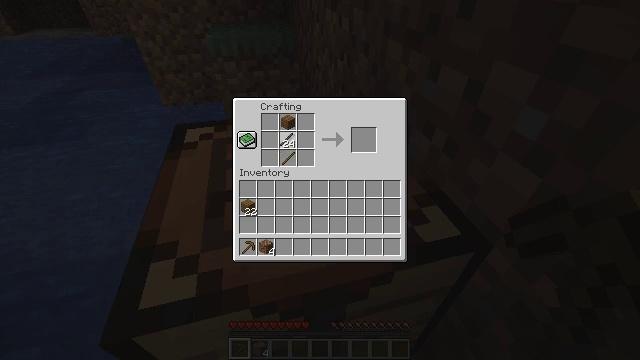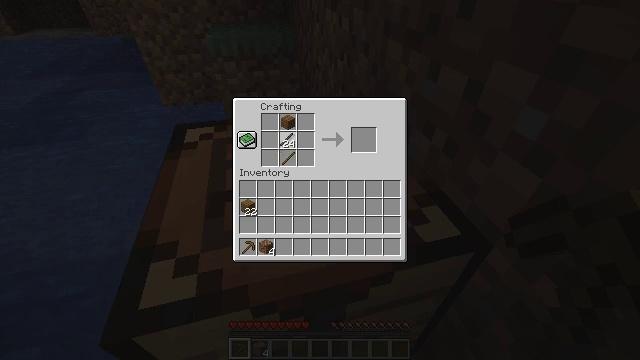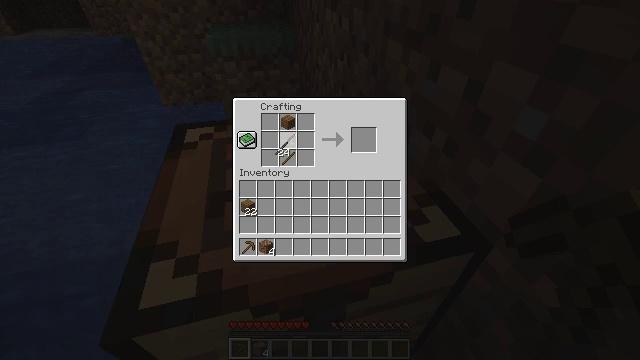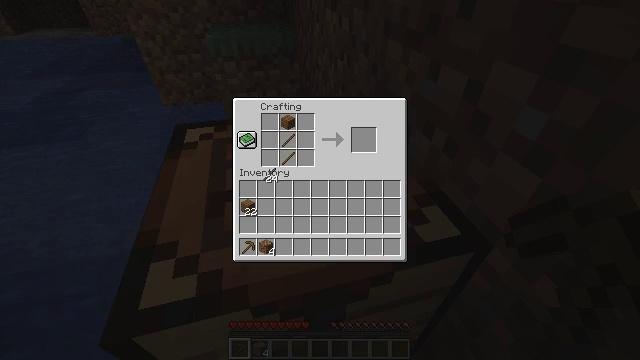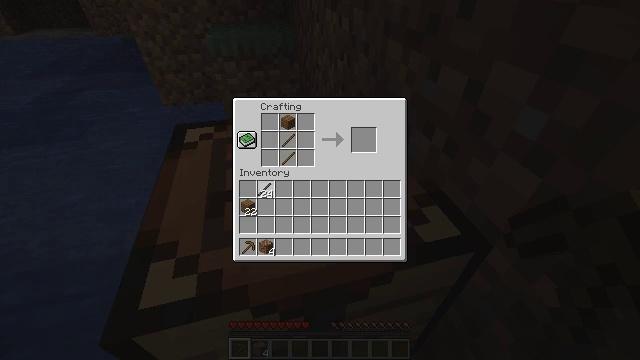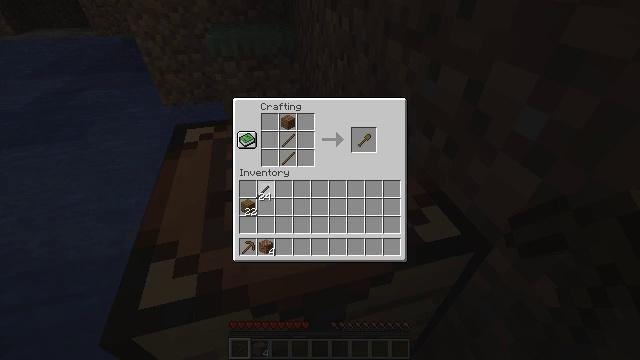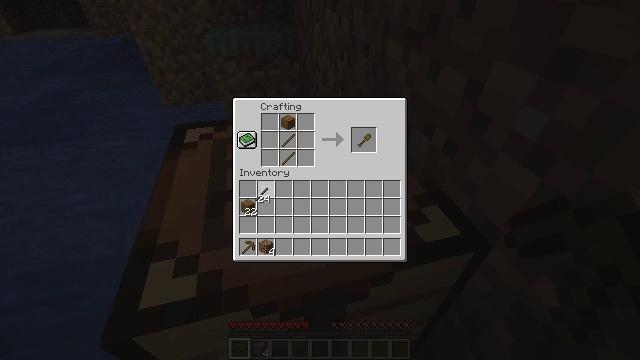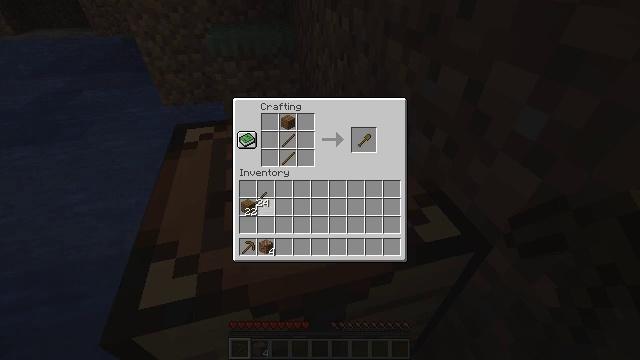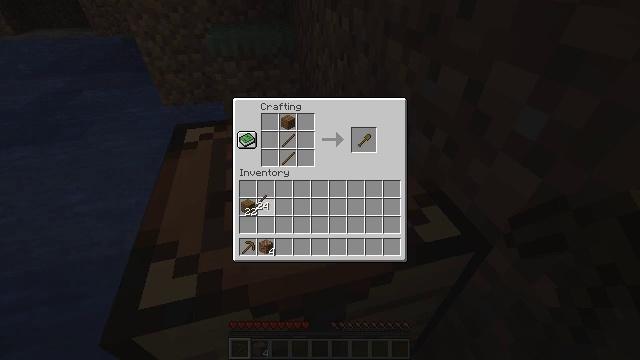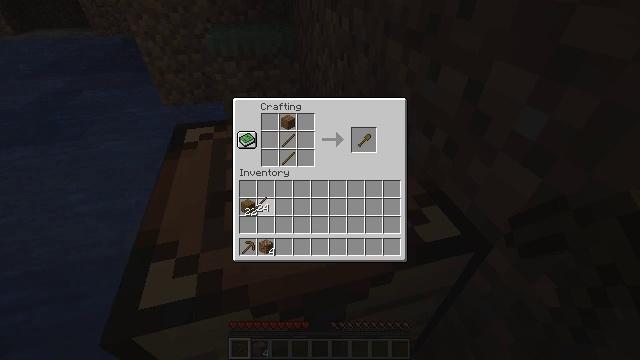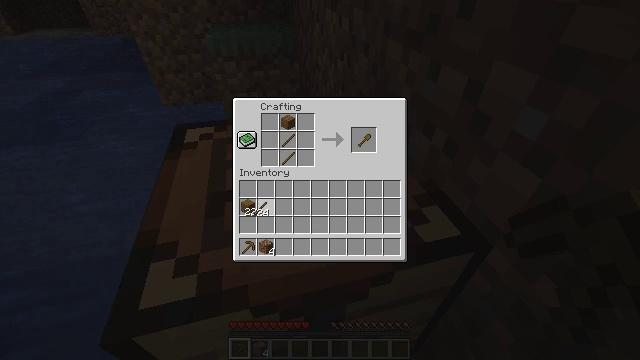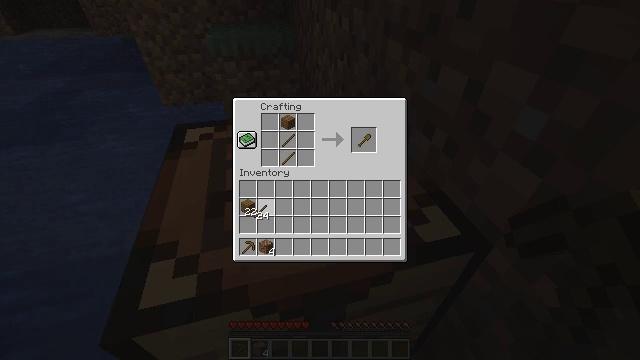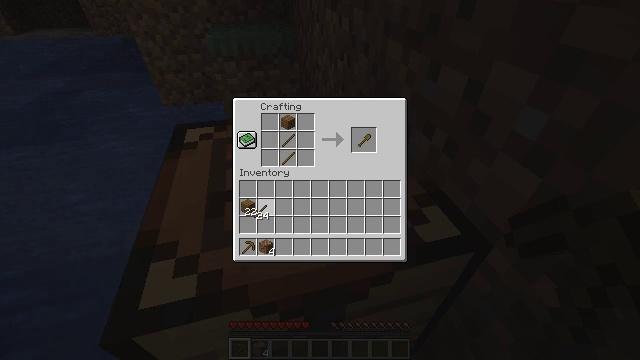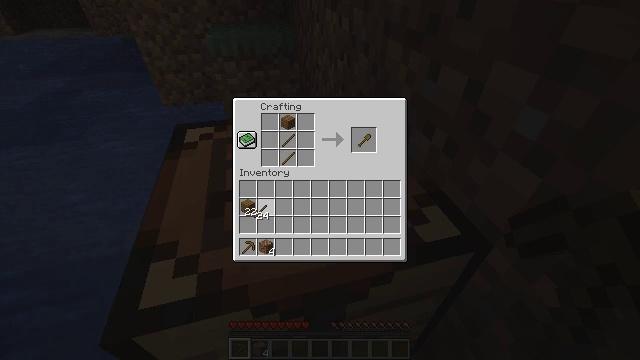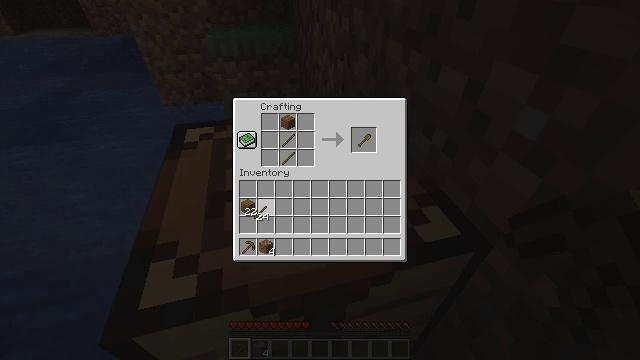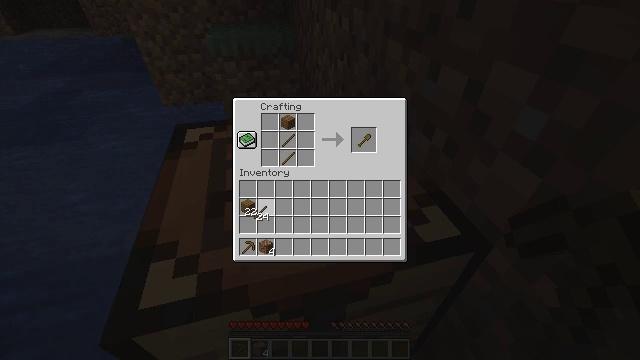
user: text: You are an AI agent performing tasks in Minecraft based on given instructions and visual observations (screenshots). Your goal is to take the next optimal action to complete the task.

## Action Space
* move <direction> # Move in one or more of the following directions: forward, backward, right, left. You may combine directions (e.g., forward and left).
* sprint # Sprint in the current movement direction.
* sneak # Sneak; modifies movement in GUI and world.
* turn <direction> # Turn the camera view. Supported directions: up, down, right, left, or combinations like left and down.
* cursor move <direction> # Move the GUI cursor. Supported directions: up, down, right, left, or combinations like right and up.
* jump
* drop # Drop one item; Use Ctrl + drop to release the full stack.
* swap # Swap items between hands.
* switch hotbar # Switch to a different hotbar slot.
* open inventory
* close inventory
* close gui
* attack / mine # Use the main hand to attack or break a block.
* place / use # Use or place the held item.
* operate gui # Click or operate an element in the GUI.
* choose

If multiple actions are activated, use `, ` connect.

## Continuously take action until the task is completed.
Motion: motion action
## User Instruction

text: Create a wooden shovel with planks and a stick.
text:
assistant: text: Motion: no_op
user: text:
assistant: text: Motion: cursor move down
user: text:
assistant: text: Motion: cursor move left and down
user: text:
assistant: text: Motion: cursor move down
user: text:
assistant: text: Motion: no_op
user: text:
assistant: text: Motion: no_op
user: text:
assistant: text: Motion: no_op
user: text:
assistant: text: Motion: no_op
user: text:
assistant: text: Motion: no_op
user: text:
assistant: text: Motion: no_op
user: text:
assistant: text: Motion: no_op
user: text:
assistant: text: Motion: no_op
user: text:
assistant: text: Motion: no_op
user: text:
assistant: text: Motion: no_op
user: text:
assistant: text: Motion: no_op
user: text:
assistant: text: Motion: no_op
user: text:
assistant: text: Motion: no_op
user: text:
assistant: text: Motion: no_op
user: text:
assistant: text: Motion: no_op
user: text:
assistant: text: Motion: no_op
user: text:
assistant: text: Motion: no_op
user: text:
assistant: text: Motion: no_op
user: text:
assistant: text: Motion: no_op
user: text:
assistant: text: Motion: no_op
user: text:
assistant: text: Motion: no_op
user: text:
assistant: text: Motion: operate gui
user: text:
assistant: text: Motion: operate gui
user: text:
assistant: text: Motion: operate gui
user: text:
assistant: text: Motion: no_op
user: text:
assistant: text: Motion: cursor move right